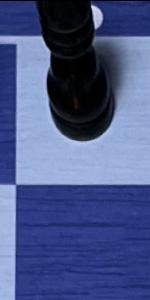
Label: Empty